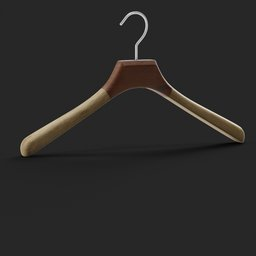
Label: tools